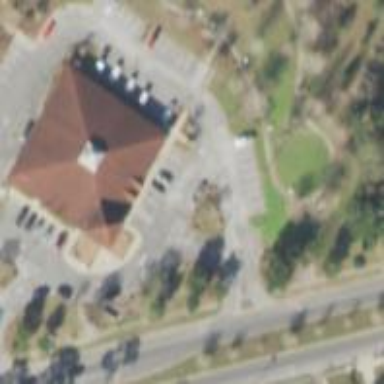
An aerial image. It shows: Library building.